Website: lowes
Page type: review-order
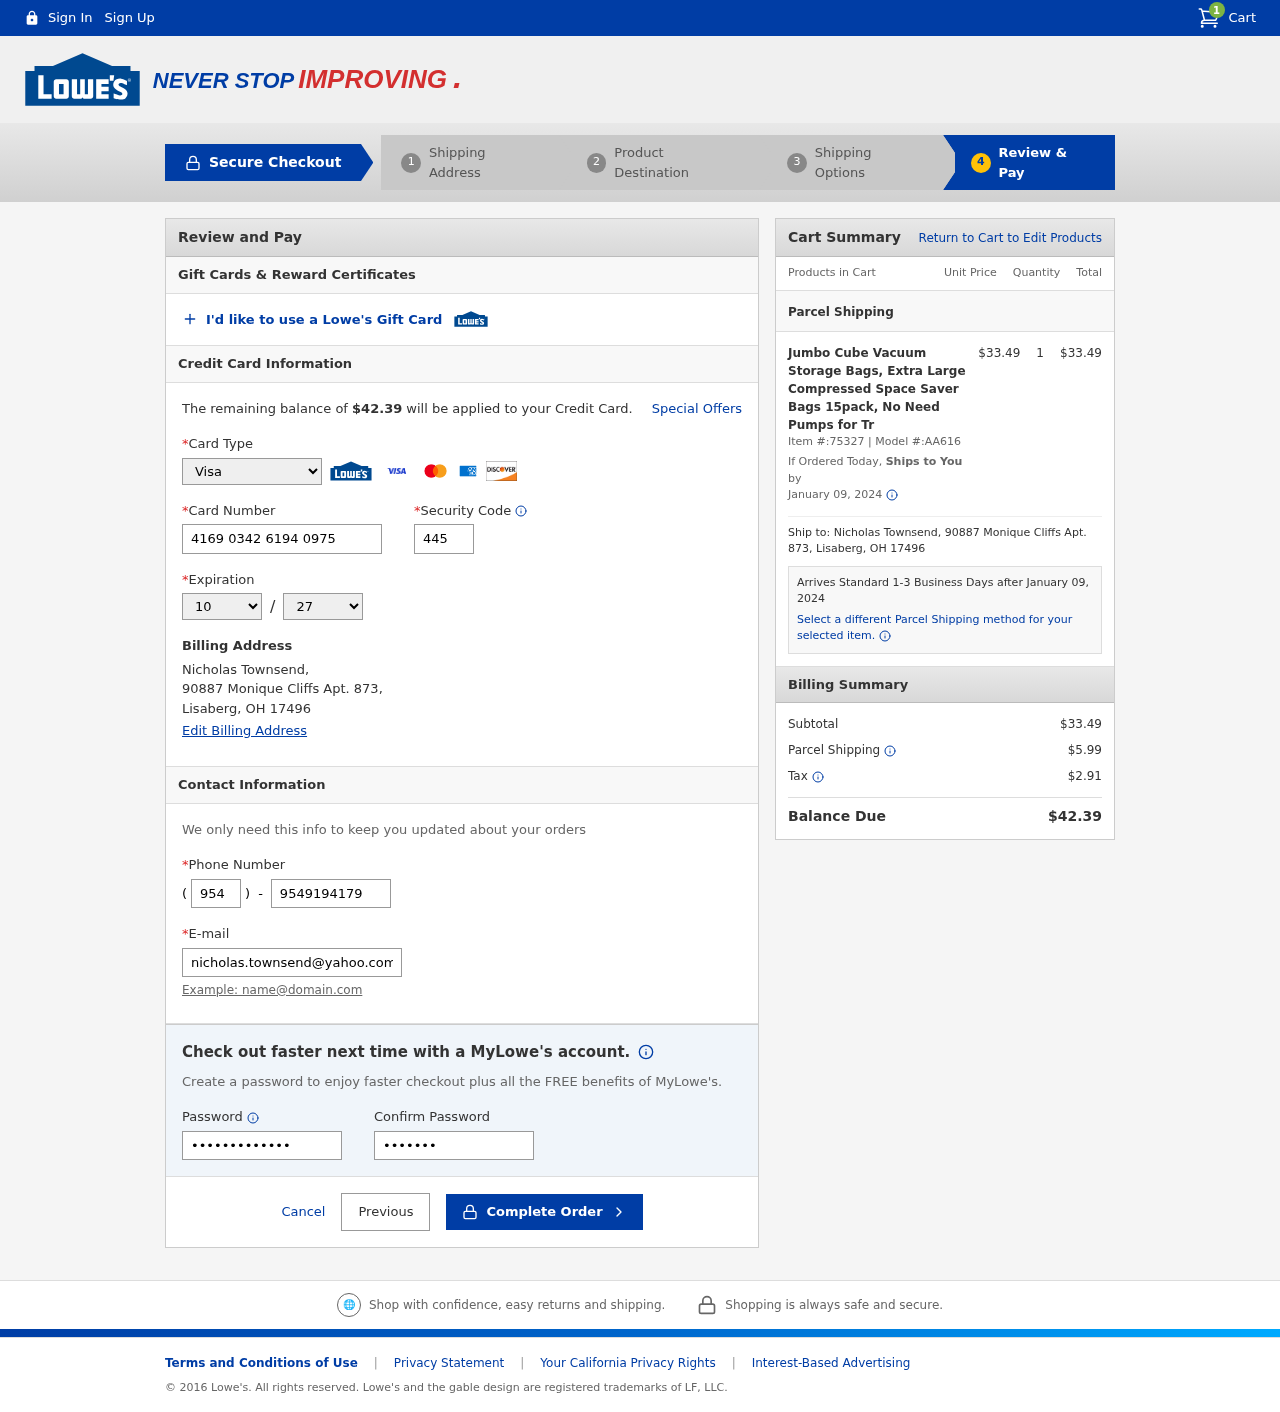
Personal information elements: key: PII_CARD_CVV
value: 445
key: PII_CARD_EXPIRY_MONTH
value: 10
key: PII_CARD_EXPIRY_YEAR
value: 27
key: PII_CARD_NUMBER
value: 4169 0342 6194 0975
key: PII_CARD_TYPE
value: Visa
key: PII_CITY
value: Lisaberg
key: PII_EMAIL
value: nicholas.townsend@yahoo.com
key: PII_FULLNAME
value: Nicholas Townsend,
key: PII_PHONE
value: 9549194179
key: PII_PHONE_AREA
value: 954
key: PII_POSTCODE
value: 17496
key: PII_STATE_ABBR
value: OH
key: PII_STREET
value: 90887 Monique Cliffs Apt. 873,
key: PII_FULLNAME2
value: Nicholas Townsend
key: PII_STREET2
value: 90887 Monique Cliffs Apt. 873
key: PII_CITY_STATE_ZIP2
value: Lisaberg, OH 17496
Product elements: key: PRODUCT1_NAME
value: Jumbo Cube Vacuum Storage Bags, Extra Large Compressed Space Saver Bags 15pack, No Need Pumps for Tr
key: PRODUCT1_PRICE
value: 33.49
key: PRODUCT1_QUANTITY
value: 1
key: PRODUCT1_ITEM_NUMBER
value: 75327
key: PRODUCT1_MODEL_NUMBER
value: AA616
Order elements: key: ORDER_NUM_ITEMS
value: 1
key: ORDER_TOTAL
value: $42.39
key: ORDER_SHIPPING_DATE
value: January 09, 2024
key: ORDER_SUBTOTAL
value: $33.49
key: ORDER_SHIPPING_DATE2
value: January 09, 2024
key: ORDER_SUBTOTAL2
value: $33.49
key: ORDER_SHIPPING_COST
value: $5.99
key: ORDER_TAX
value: $2.91